Question:
I need to pick a date from a calendar in Selenium. When I click on the 'Calendar' button a new window opens up with the calendar.
There is a 'Today' button on the calendar that I need to click on. But there is no iframe or window ID where I could switch to.
I am getting the error.
How can I do that?
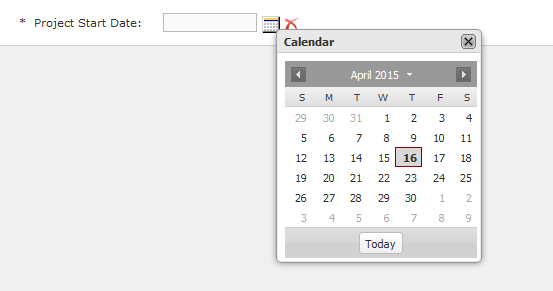
Answer: '''
JavaScriptExecutor jsExecutor =(JavaScriptExecutor) driver;
jsExecutor.executeScript("$("#datepicker").val('02.05.2015')");
'''
Inspect the datepicker/caledner field and get the relevant locator attribute
You can also use Jquery Xpath with $x instead of $